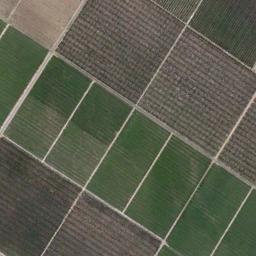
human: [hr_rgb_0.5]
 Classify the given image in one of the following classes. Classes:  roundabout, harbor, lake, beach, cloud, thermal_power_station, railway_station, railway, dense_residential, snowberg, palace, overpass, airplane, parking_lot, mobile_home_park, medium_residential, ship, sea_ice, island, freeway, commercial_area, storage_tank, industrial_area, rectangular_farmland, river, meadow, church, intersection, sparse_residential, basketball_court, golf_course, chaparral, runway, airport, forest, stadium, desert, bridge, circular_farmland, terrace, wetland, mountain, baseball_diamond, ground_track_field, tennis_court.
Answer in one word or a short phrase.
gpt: rectangular_farmland